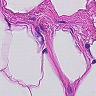
Metastatic tissue present: no